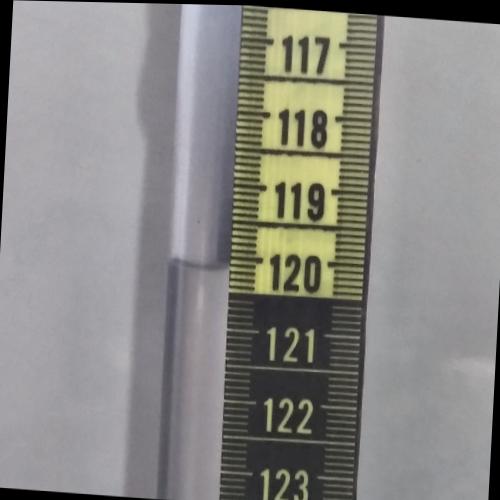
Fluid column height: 120.2 cm